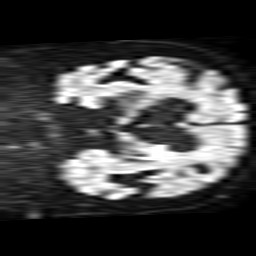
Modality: TRACE
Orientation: coronal
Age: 80
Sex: male
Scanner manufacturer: philips
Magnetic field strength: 1.5 T
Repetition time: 3.639 s
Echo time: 0.09255 s